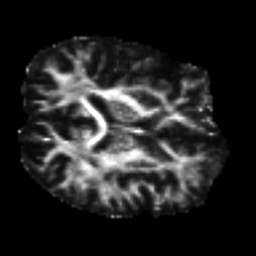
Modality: FA
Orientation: axial
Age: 41
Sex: male
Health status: ill
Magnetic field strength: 3 T
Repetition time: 9 s
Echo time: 0.093 s